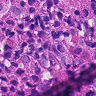
Metastatic tissue present: yes